Question: I had set up virtual machine with debian 7 guest on my windows 7 laptop and was using it for developing a website. Now I do not have internet connection on my laptop. Is it possible in a same way connect to the guest as usual by ftp and remote mysql?
When I had internet doing 'ifconfig' in guest, showed me the ip of it smth like '192.168.0.107', which I used to connect to guest from host. Now the some command does not show any ip, instead it shows 'UP BROADCAST MULTICAST'

thanks
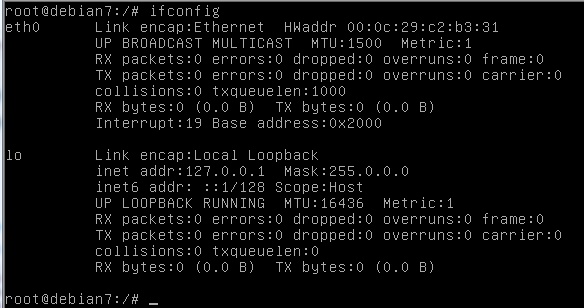
Answer: ## Host side
Add another network in ['Virtual Network Editor'], a custom 'VMnet4', having static 'NETWORK_ADDRESS' '192.168.78.0/24'
Check option to [Connect host virtual network adapter to this network] to
Check option to [Use local DHCP ... ] to be ( prefer static-IP addresses here )
---
## Guest side
Add another 'VirtualNIC', attached to 'VMnet4', with static 'IP_ADDRESS' '192.168.78.100'
---
## Once done,
your Dev/Test-LAB will work inside this sand-box-ed environment, be the laptop connected to an external world or not.